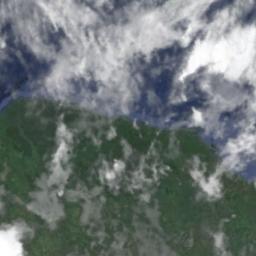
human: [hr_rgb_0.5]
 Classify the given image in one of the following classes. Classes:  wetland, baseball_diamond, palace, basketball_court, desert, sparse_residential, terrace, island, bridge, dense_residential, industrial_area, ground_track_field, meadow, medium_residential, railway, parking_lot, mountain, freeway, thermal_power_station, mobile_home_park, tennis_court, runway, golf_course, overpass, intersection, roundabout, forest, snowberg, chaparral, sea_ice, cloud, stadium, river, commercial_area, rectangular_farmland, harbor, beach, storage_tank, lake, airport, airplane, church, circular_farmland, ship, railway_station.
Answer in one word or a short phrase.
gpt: cloud